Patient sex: M
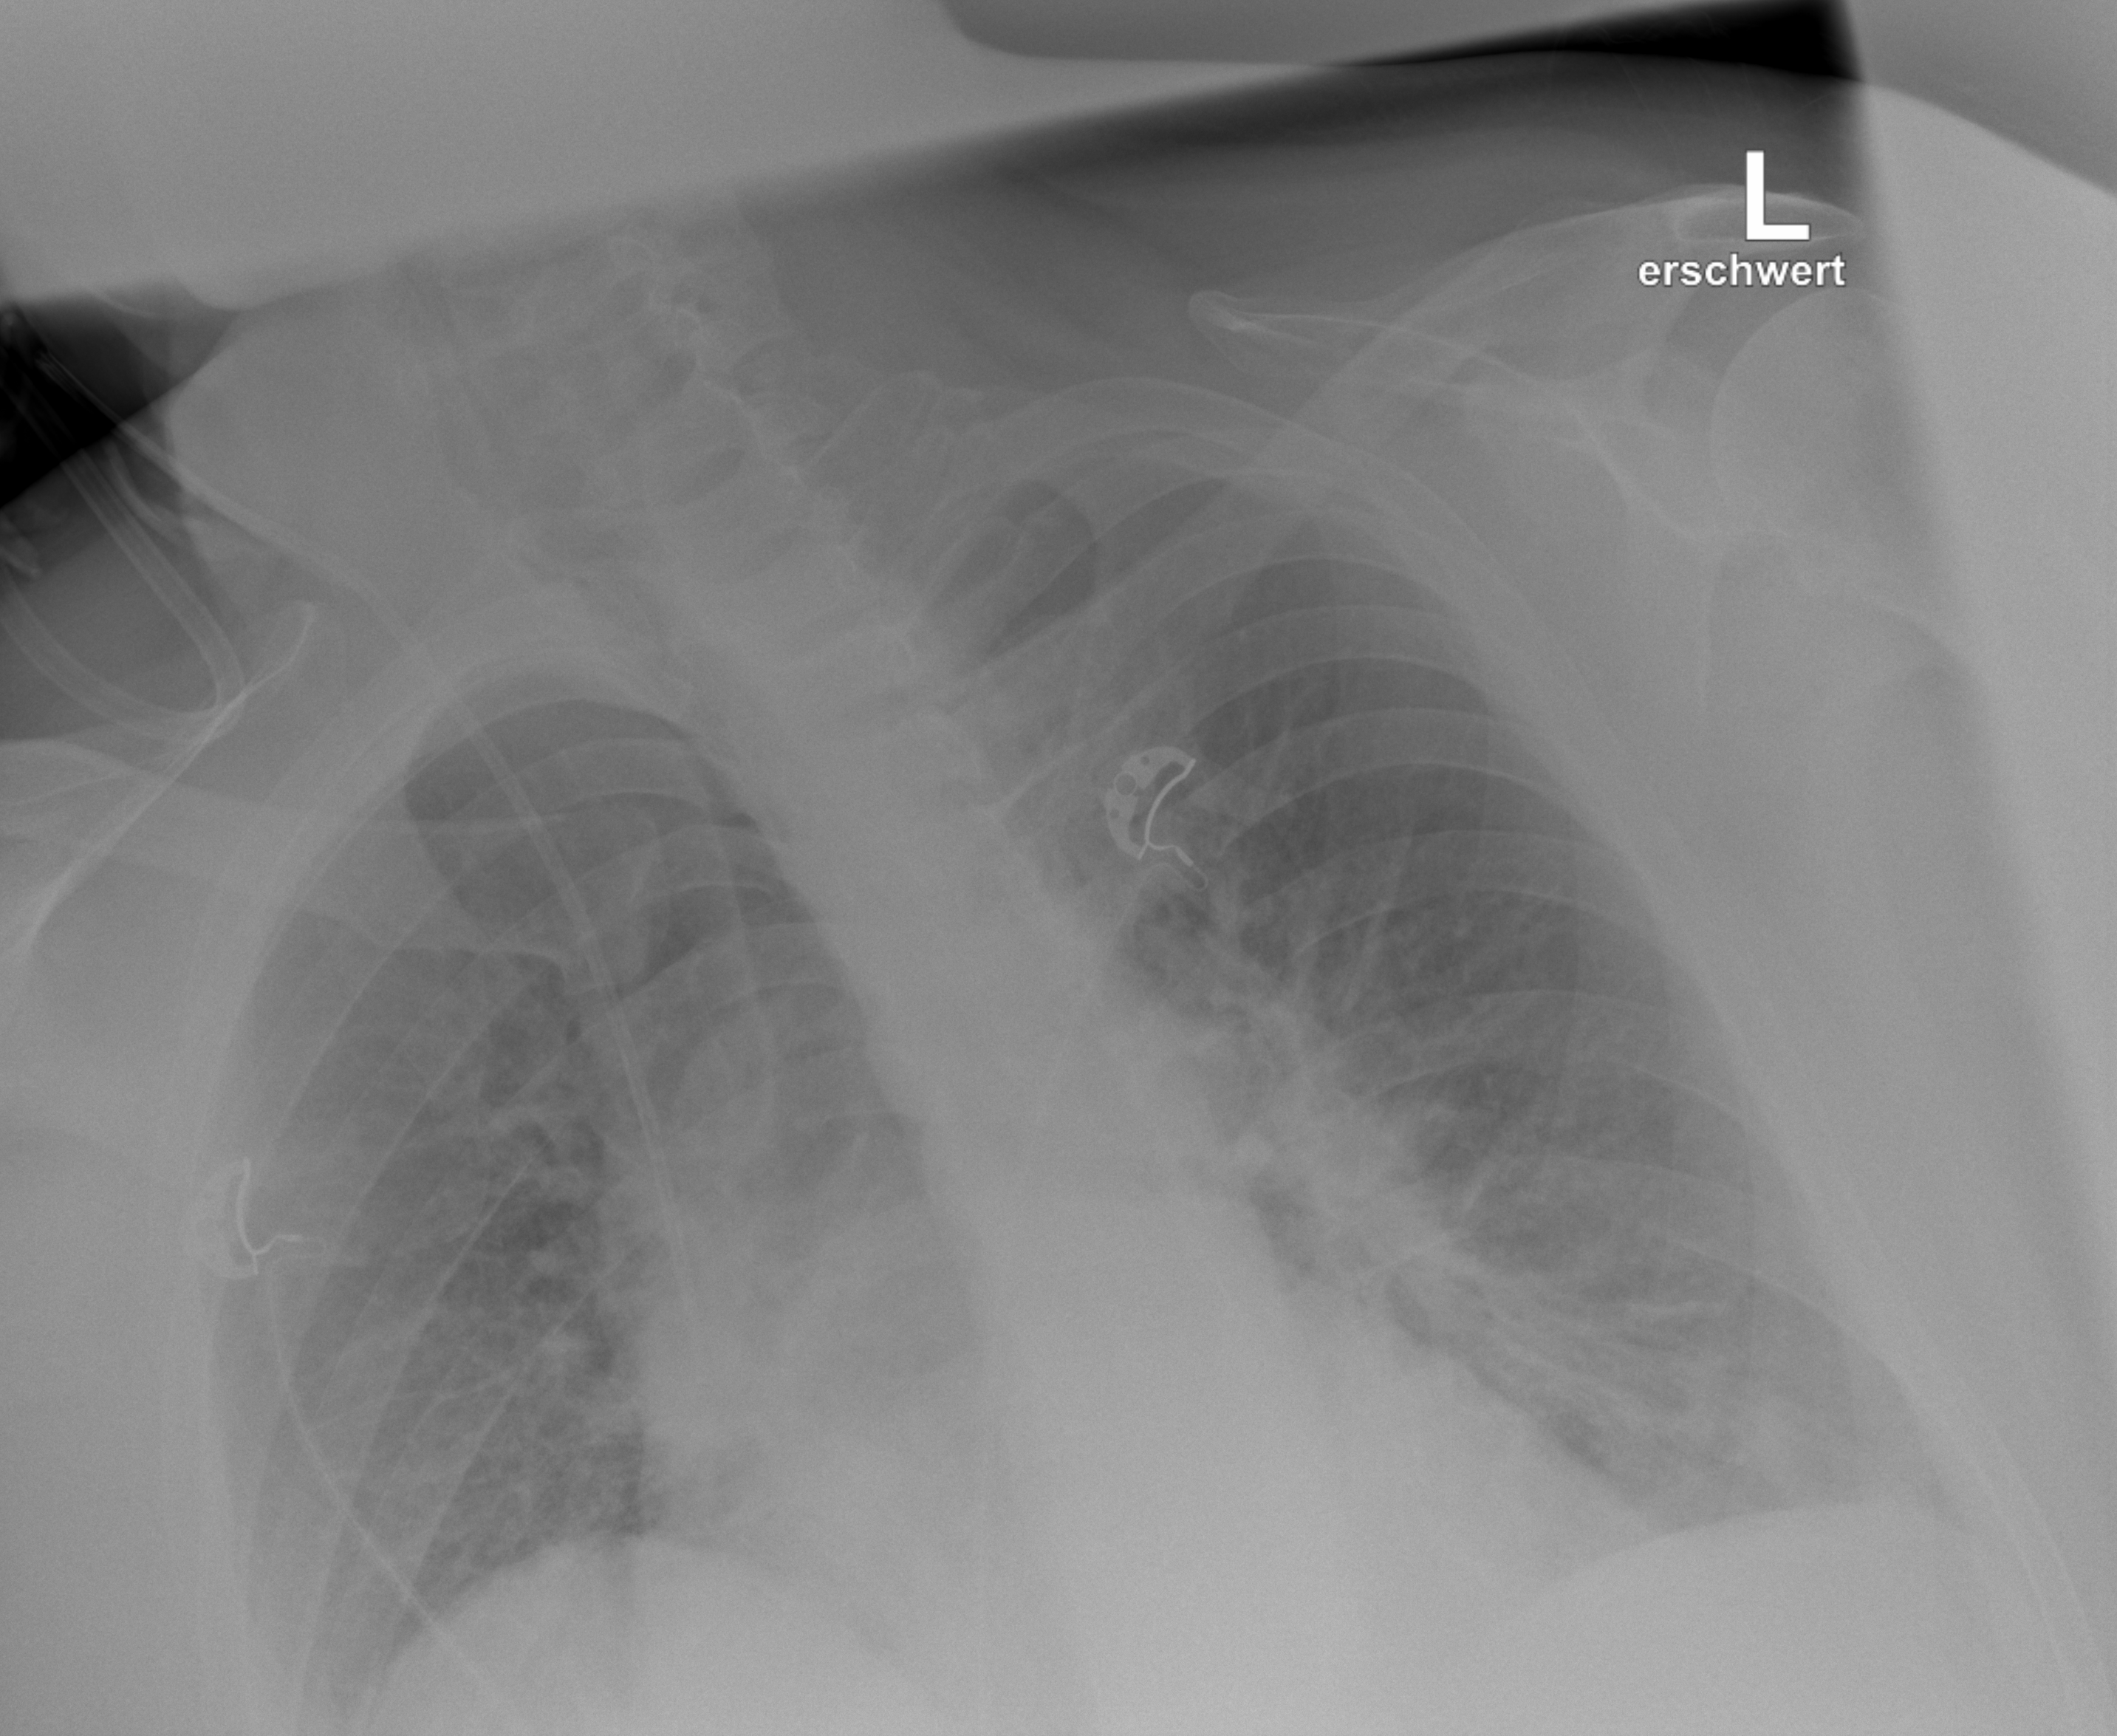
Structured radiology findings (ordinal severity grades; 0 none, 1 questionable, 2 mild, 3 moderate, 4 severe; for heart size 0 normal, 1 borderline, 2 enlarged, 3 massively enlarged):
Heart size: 1
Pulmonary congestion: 2
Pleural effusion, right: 0
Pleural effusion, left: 2
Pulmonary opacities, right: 2
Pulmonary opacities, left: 3
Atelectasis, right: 0
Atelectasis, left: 0